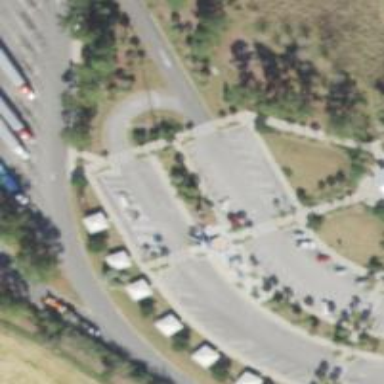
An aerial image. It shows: Parking space.